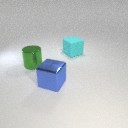
large green metal cylinder to the left of large blue metal cube